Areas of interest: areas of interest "Home Appliance and Electronics Store"
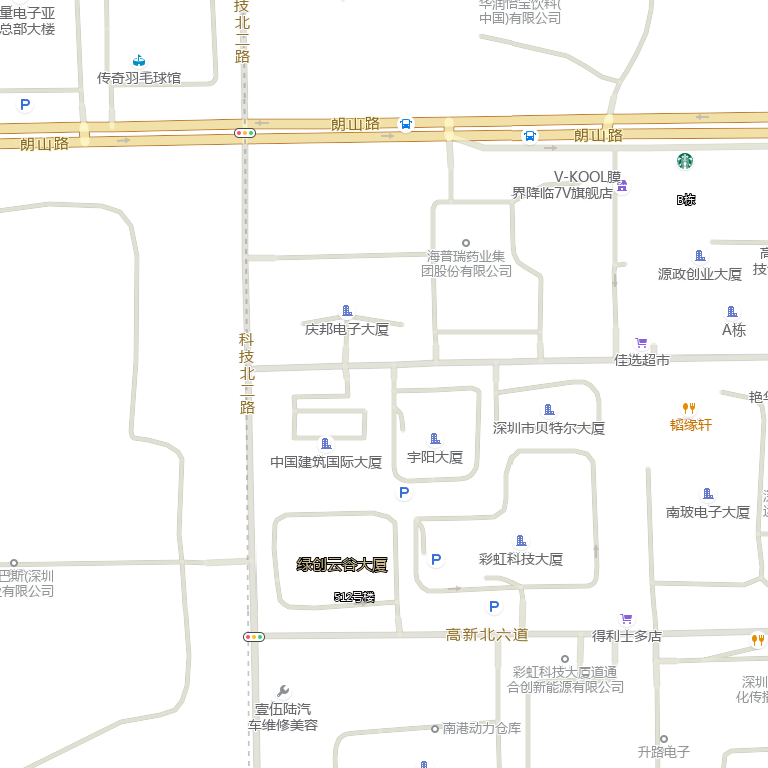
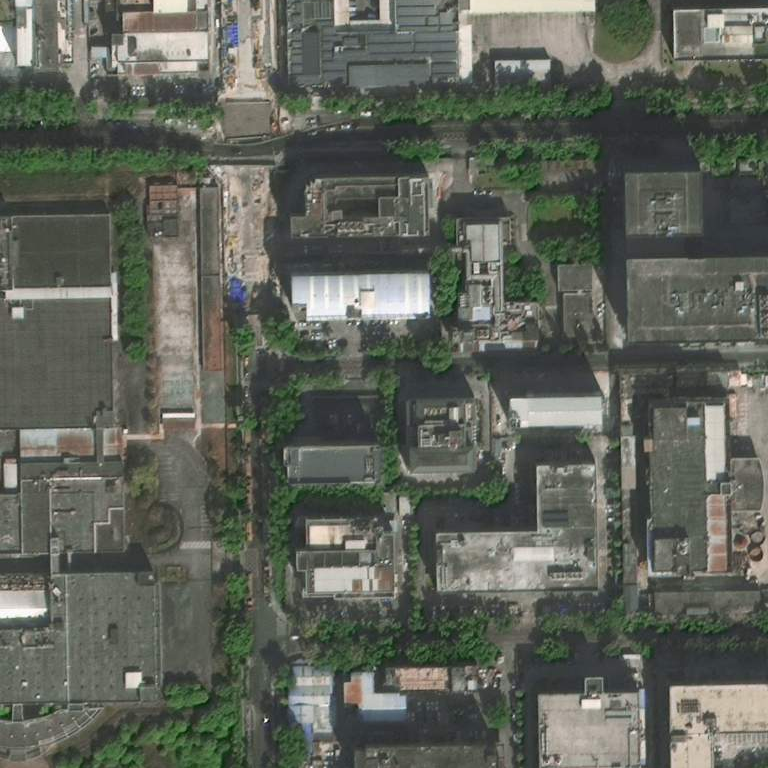